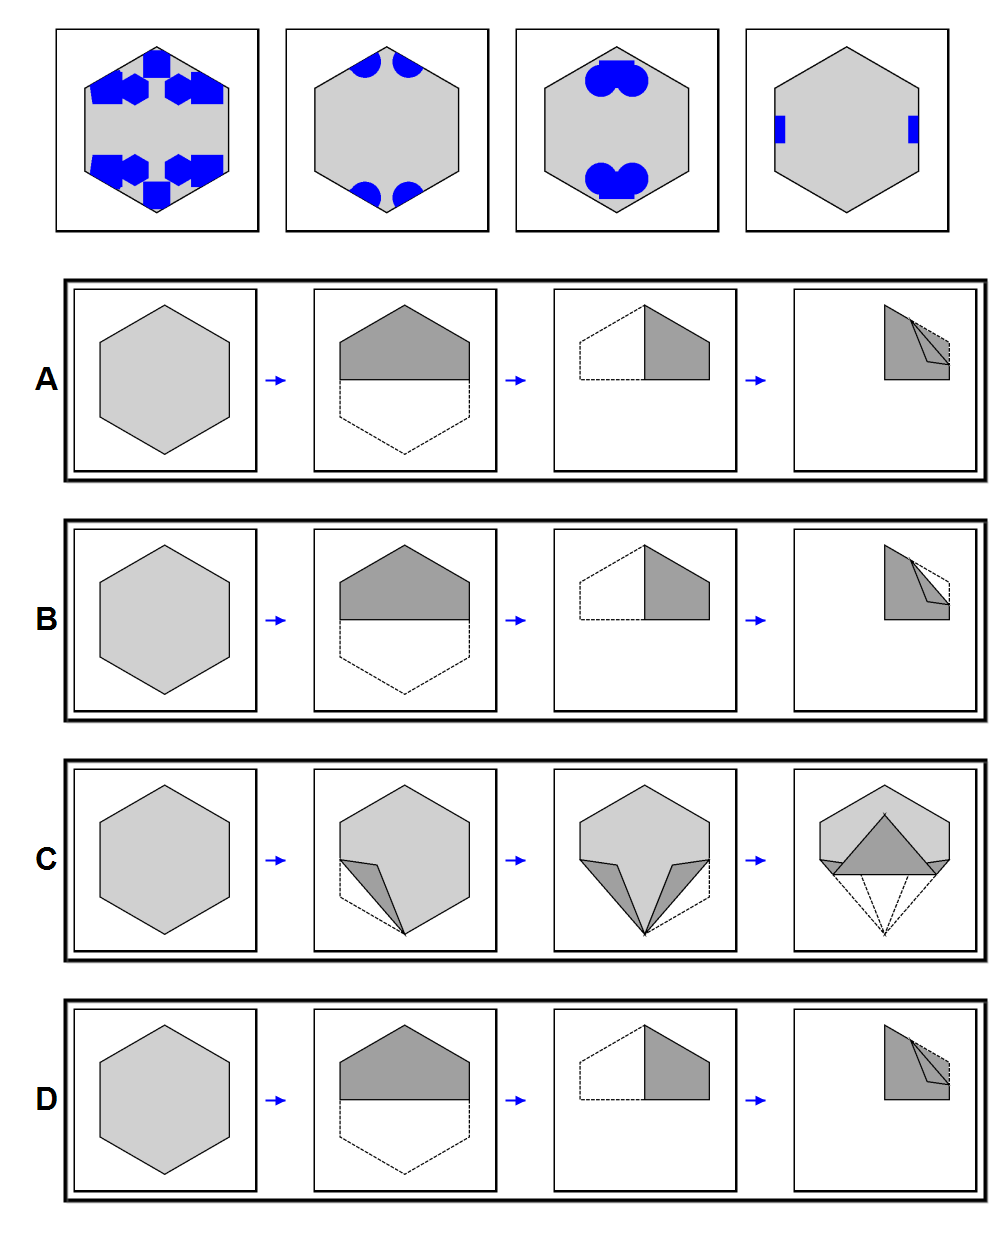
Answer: D